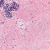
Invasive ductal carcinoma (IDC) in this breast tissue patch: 0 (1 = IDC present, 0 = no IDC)